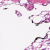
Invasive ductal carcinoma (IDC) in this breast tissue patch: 0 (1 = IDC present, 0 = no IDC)